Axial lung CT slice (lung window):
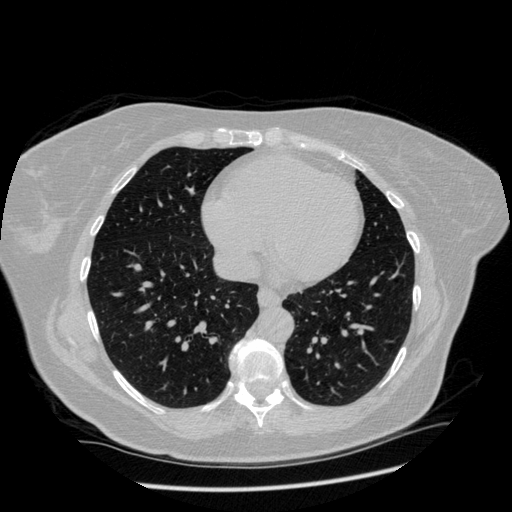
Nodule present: no